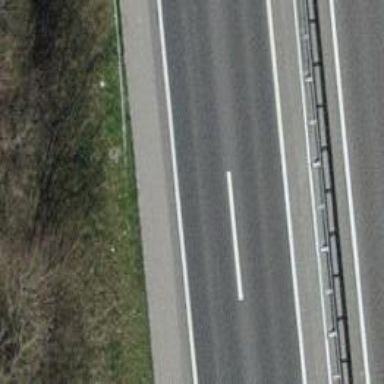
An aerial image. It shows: Asphalt motorway.